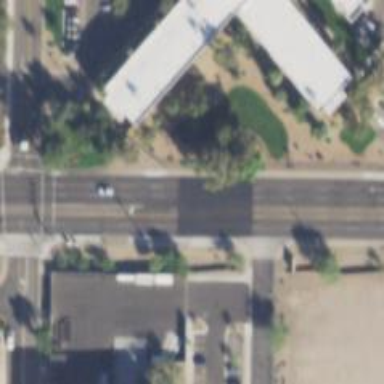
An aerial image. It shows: Solid stop line on the road marking.